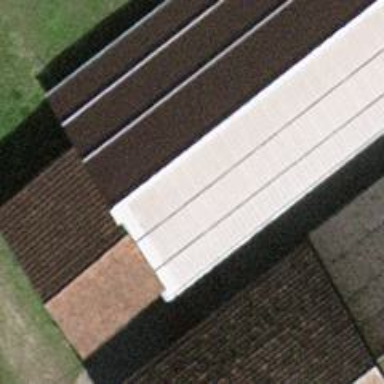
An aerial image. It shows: Building with tiled roof.